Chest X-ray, PA view. Patient: 51 years old, sex M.
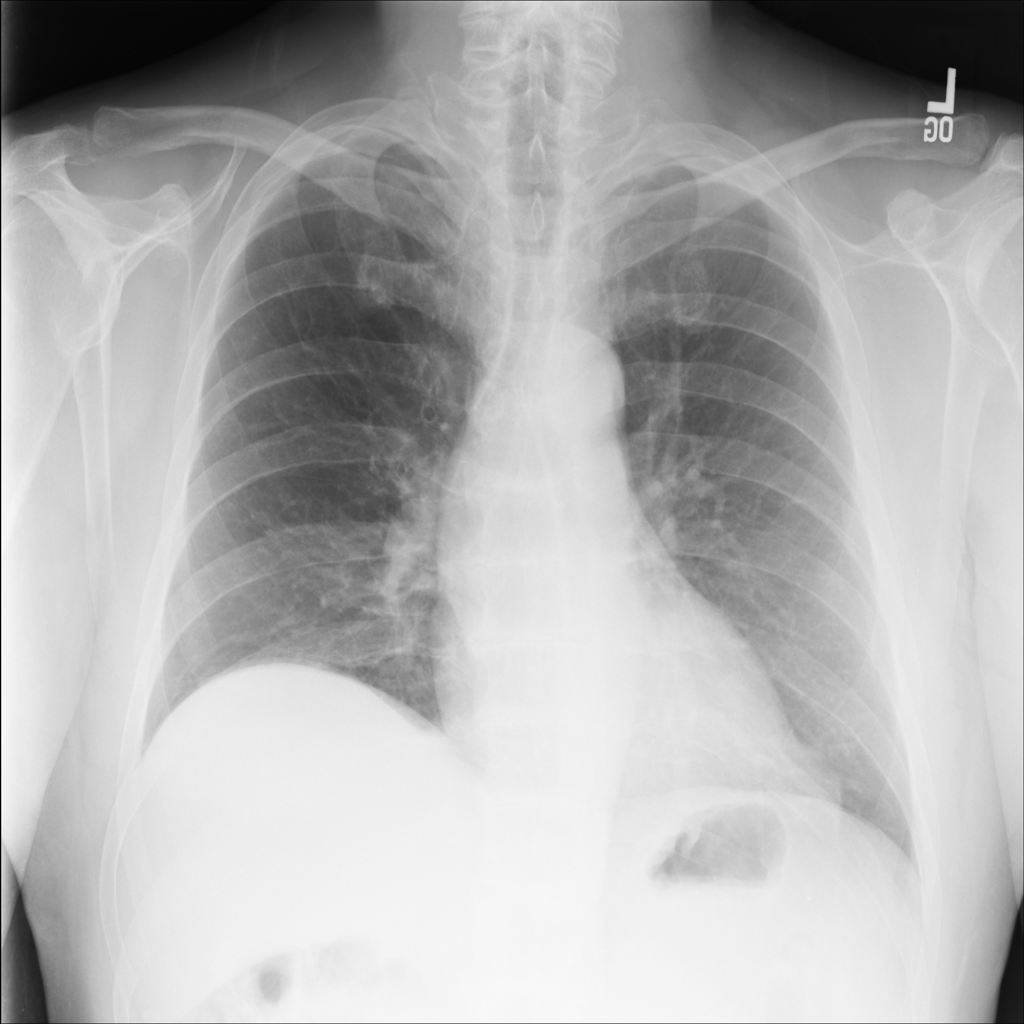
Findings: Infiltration